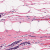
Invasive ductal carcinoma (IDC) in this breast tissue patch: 1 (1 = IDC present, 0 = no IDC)